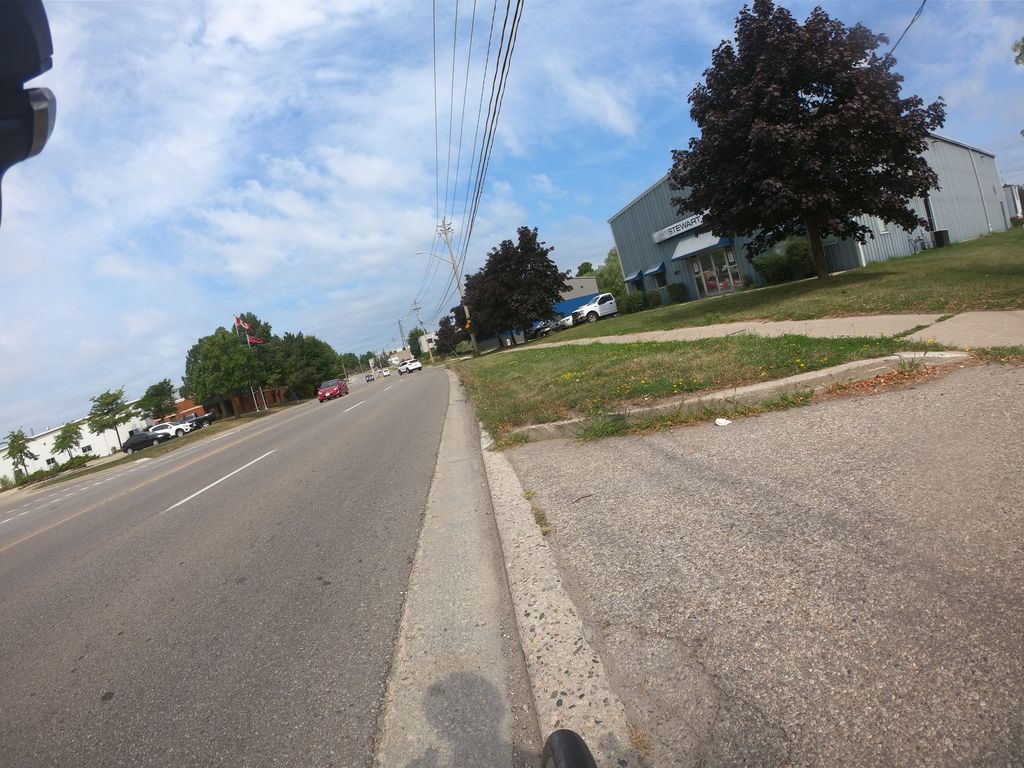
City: kitchener-waterloo